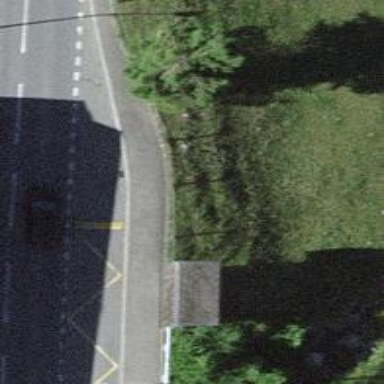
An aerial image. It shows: Bus stop with platform for public transport.